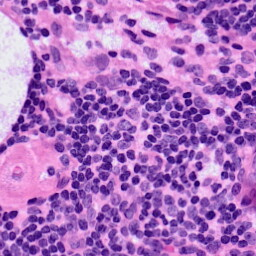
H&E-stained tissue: LymphNode